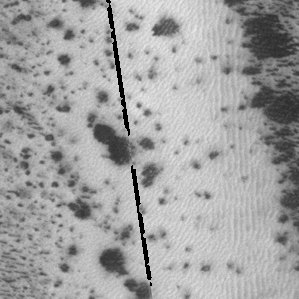
Label: frost